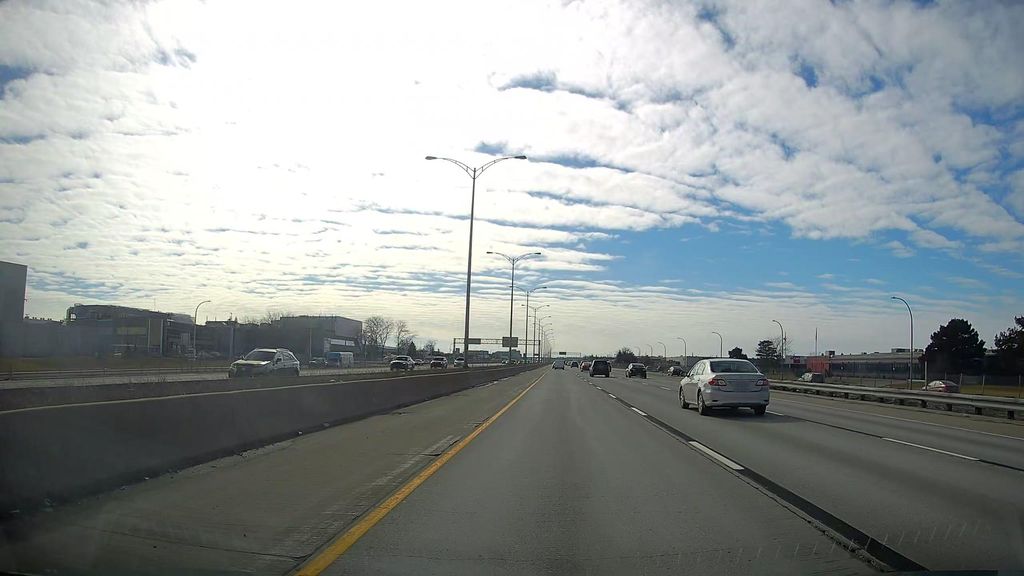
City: montreal